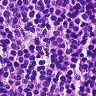
Metastatic tissue present: no